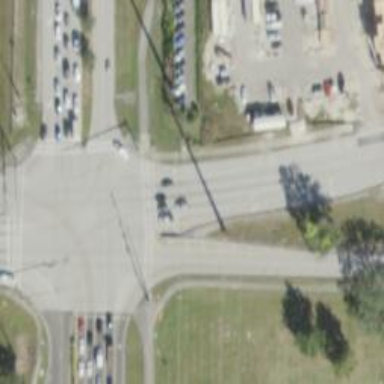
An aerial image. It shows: Marked crossing on footway.